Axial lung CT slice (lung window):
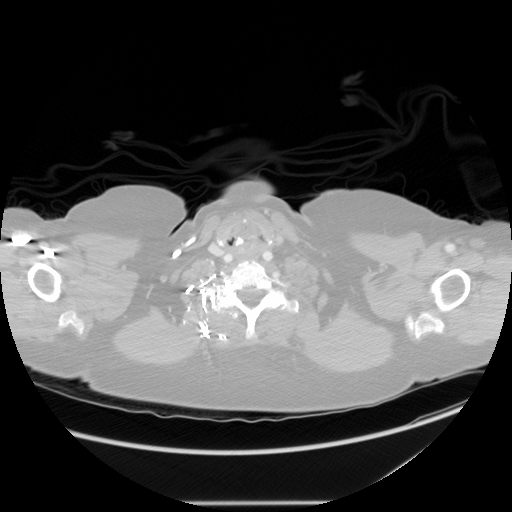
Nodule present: no